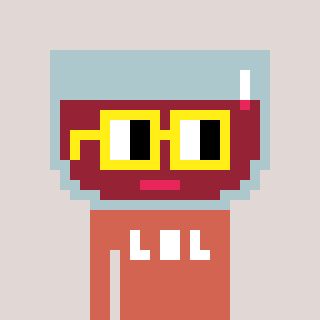
a pixel art character with square yellow glasses, a wine-shaped head and a peachy-colored body on a warm background